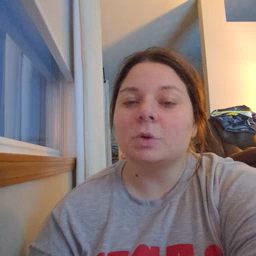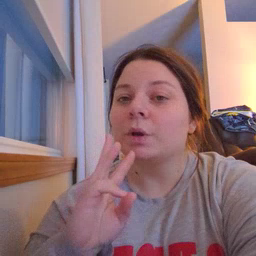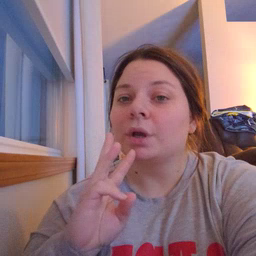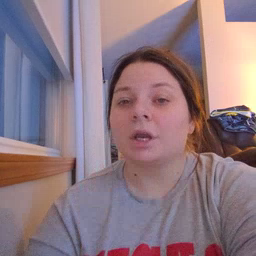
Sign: water